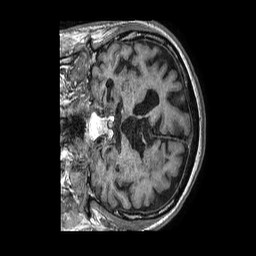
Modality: T1w
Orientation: coronal
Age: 82
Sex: male
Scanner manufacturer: philips
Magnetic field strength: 1.5 T
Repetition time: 0.007703 s
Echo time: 0.003527 s